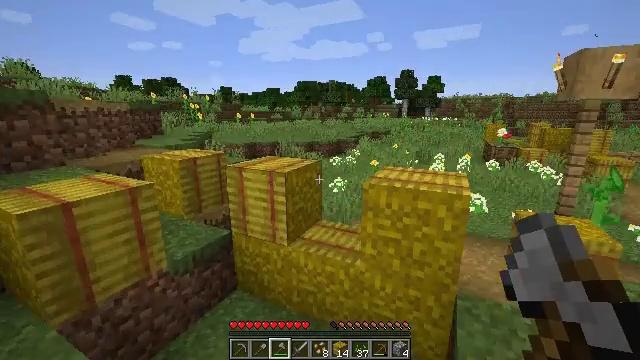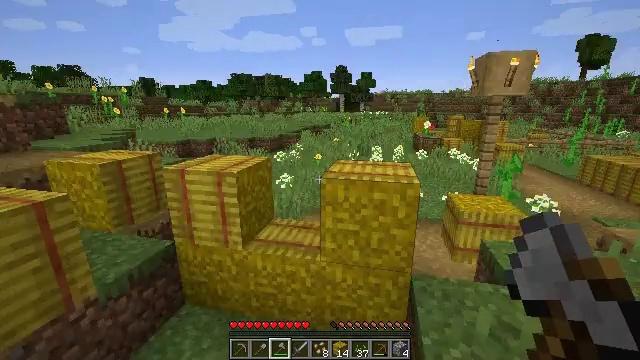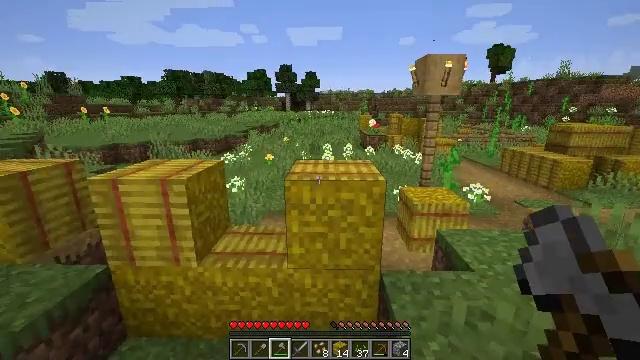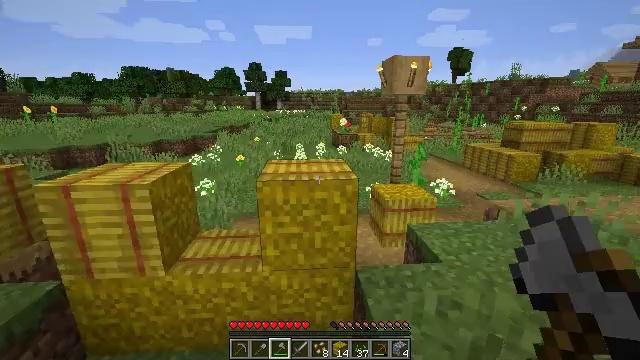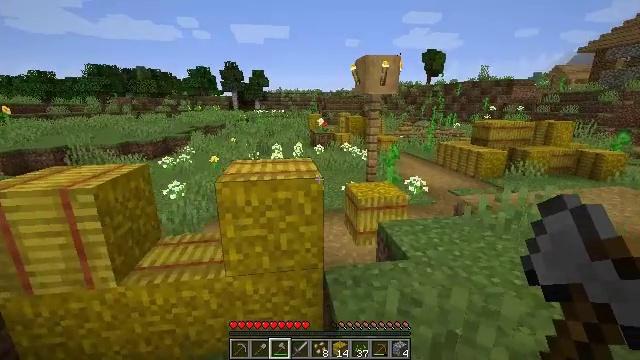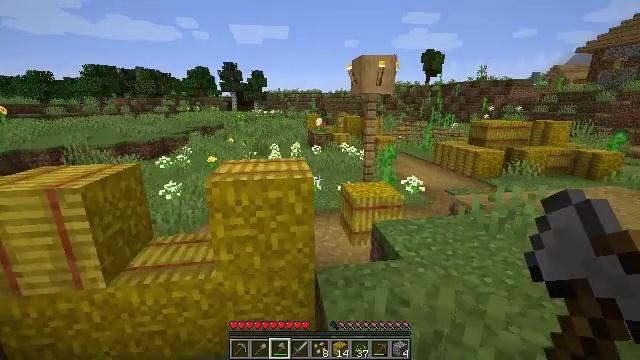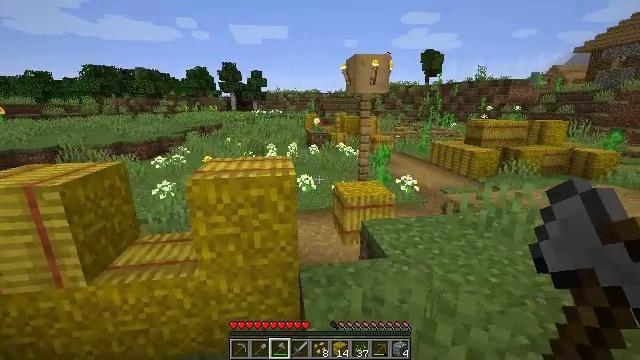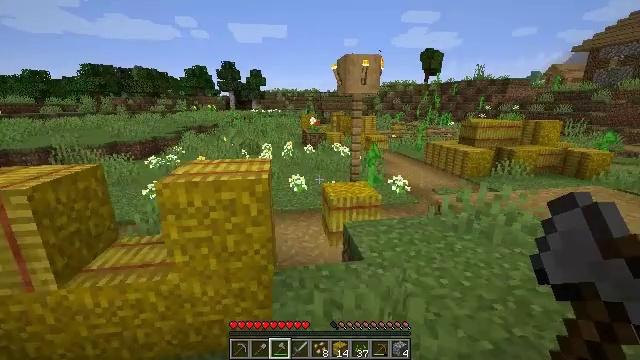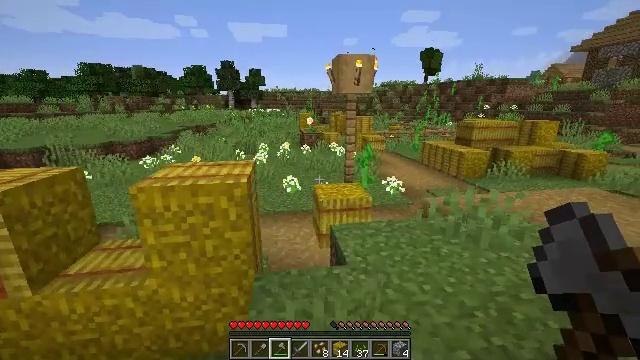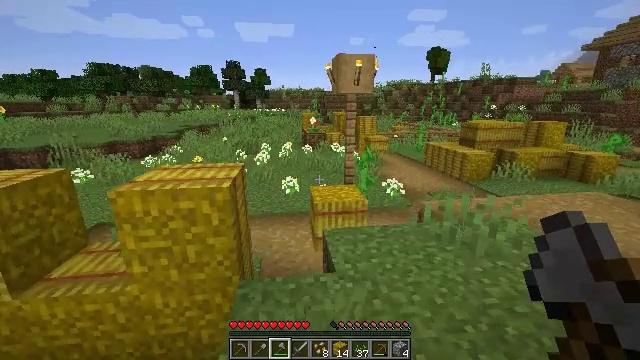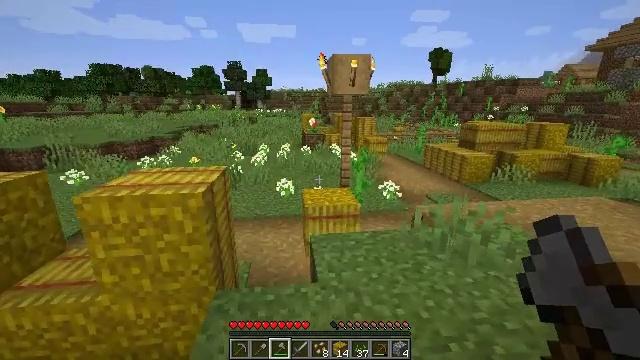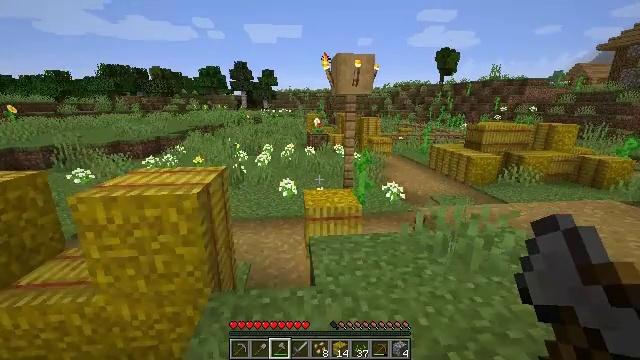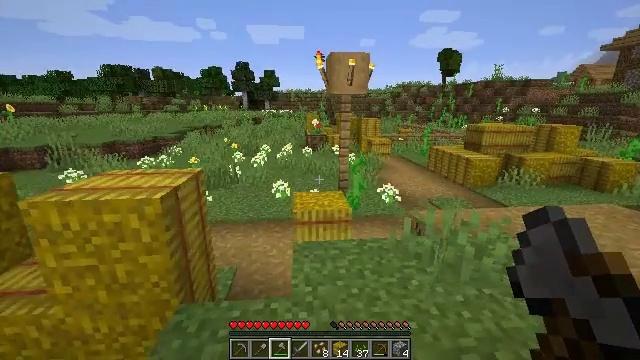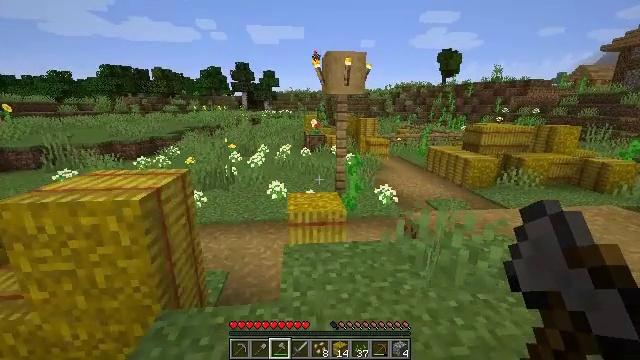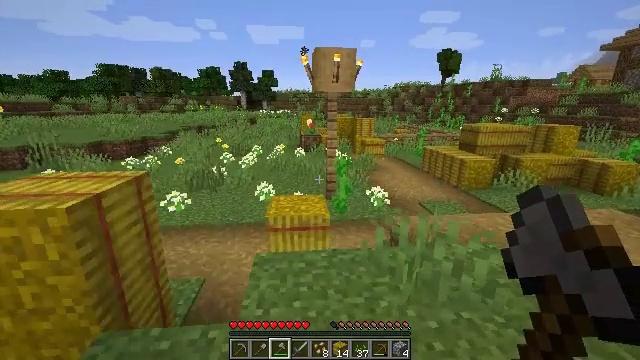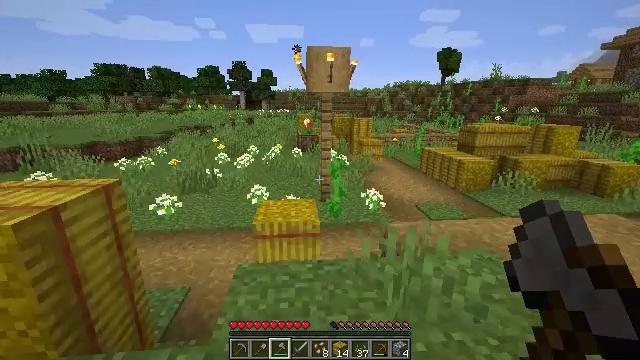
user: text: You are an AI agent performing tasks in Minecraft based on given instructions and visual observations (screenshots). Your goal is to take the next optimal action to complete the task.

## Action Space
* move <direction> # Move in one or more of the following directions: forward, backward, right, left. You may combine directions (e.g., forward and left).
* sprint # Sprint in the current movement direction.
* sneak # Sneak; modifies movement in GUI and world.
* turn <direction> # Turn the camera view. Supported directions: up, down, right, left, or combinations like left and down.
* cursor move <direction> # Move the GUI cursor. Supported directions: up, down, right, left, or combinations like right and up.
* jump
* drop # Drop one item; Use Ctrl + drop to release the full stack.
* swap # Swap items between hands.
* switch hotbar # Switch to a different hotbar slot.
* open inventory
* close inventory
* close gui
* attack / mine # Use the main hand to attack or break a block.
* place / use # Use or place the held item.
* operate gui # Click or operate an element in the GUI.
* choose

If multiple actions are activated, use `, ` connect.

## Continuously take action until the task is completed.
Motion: motion action
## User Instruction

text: Gather hay blocks from the farm.
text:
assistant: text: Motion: move forward and move left, turn right and down
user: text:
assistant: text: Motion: move forward and move right, turn right
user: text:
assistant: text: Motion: move right, turn right
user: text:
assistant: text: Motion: move right, turn right
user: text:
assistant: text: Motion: move right
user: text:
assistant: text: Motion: move right
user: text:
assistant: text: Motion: move right
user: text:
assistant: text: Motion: move forward and move right
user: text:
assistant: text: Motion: move forward and move right, turn left
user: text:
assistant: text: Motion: move forward and move right
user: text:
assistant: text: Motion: move forward and move right, turn left
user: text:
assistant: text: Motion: move forward and move right
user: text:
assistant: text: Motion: move forward and move right
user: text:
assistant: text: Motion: move forward and move right
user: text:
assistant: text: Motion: move forward and move right
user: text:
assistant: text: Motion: move forward and move right
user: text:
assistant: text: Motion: move forward and move right, turn left
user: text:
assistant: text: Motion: move forward, turn left and down
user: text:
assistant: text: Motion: move forward, turn left and down
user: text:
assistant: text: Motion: move forward, turn left and down
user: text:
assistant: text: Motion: move forward, turn left and down, switch to hotbar 4
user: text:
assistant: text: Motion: move forward, turn left and down, switch to hotbar 4
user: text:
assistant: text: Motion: move forward, turn left and down, switch to hotbar 4
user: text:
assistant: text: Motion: turn left and down, switch to hotbar 4
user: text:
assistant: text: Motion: turn left and down, switch to hotbar 4
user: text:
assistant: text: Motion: turn left and down
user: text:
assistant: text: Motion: no_op
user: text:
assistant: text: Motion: no_op
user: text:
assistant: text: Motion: no_op
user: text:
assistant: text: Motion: no_op